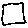
Label: square